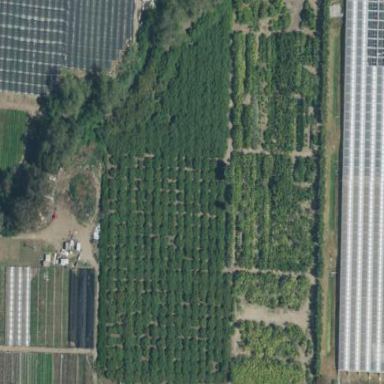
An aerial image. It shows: Orchard filled with beautiful avocado trees.